I will show an image sequence of human cooking. I have annotated the images with numbered circles. Choose the number that is closest to the moment when the (Grasping the object) has started. You are a five-time world champion in this game. Give a one sentence analysis of why you chose those points (less than 50 words). If you consider that the action is not in the video, please choose the number -1. Provide your answer at the end in a json file of this format: {"points": []}
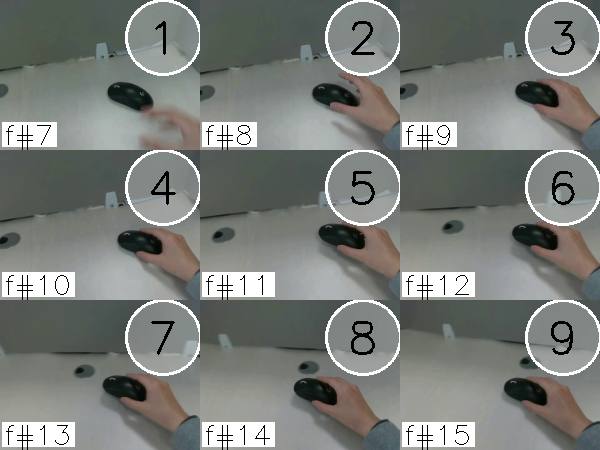
Frame 3 shows the clearest moment of hand-object contact.
{"points": [3]}